Question: I'm trying to replicate this table structure from <URL> article.

Here are my POCO's and mappings.
POCO's
'''
public class Item
{
public virtual int Id { get; set; }
public virtual Status ItemStatus { get; set; }
}
public abstract class Status
{
private readonly int _id;
public static readonly Status Foo = new FooStatus(1);
public static readonly Status Bar = new BarStatus(2);
public Status()
{
}
protected Status(int id)
{
_id = id;
}
public virtual int Id { get { return _id; } }
public abstract string Name { get; }
public abstract string BackgroundColor { get; }
}
public class FooStatus : Status
{
public FooStatus()
{
}
public FooStatus(int id)
: base(id)
{
}
public override string Name
{
get { return "Foo Status"; }
}
public override string BackgroundColor
{
get { return "White"; }
}
}
public class BarStatus : Status
{
public BarStatus()
{
}
public BarStatus(int id)
: base(id)
{
}
public override string Name
{
get { return "Bar Status"; }
}
public override string BackgroundColor
{
get { return "Black"; }
}
}
'''
Mappings:
'''
public class ItemMap : ClassMap<Item>
{
public ItemMap()
{
Id(x => x.Id).GeneratedBy.Identity();
References(x => x.ItemStatus);
}
}
public class StatusMap : ClassMap<Status>
{
public StatusMap()
{
Id(x => x.Id).GeneratedBy.Assigned();
DiscriminateSubClassesOnColumn<int>("ItemStatus", 0);
}
}
public class FooStatusSubMap : SubclassMap<FooStatus>
{
public FooStatusSubMap()
{
Extends<Status>();
DiscriminatorValue(1);
}
}
public class BarStatusSubMap : SubclassMap<BarStatus>
{
public BarStatusSubMap()
{
Extends<Status>();
DiscriminatorValue(2);
}
}
'''
The issue with this is that it generates my 'Status' table like this:
Id....ItemStatus
1.....1
2.....2
As you can see this is rather useless as both columns always contain the same values.
How can I replicate the image that I linked above?
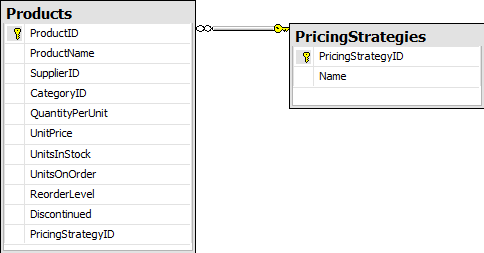
Answer: the key here is, that Id and Discriminatorcolumn must have the same column name
'''
public class StatusMap : ClassMap<Status>
{
public StatusMap()
{
Id(x => x.Id, "ItemStatus").GeneratedBy.Assigned();
DiscriminateSubClassesOnColumn<int>("ItemStatus", 0);
}
}
'''